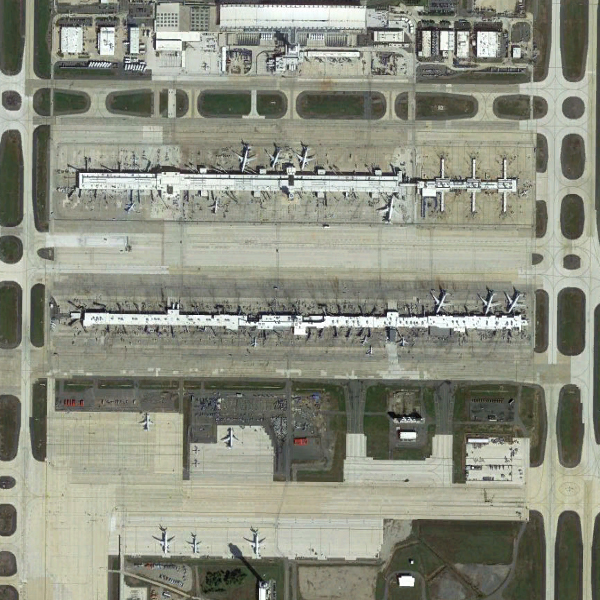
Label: Airport